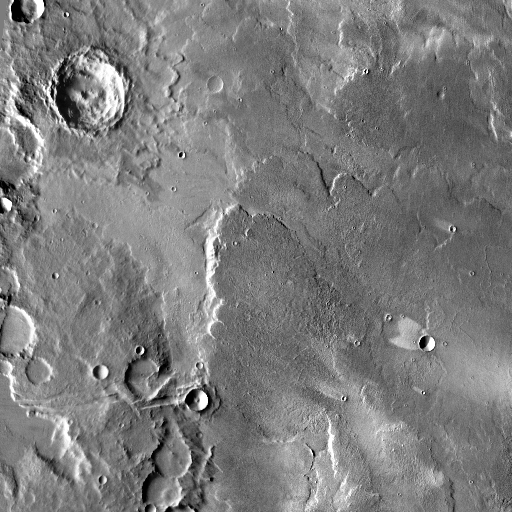
Crater classes present: Background, Other, Layered, Buried